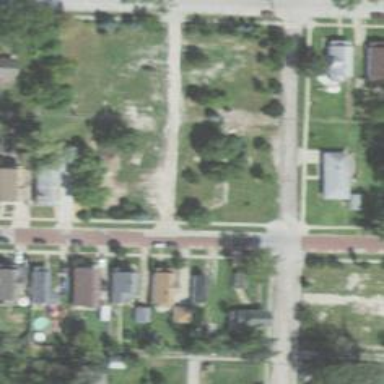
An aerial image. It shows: Alley classified as service road.